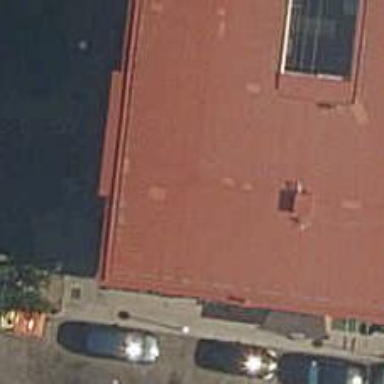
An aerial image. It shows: Cafe.